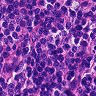
Metastatic tissue present: no